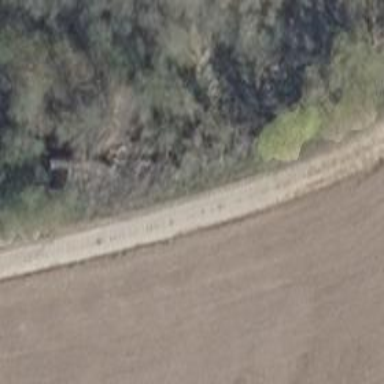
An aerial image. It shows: Track road with concrete plates surface of grade 2 quality.